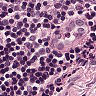
Metastatic tissue present: no